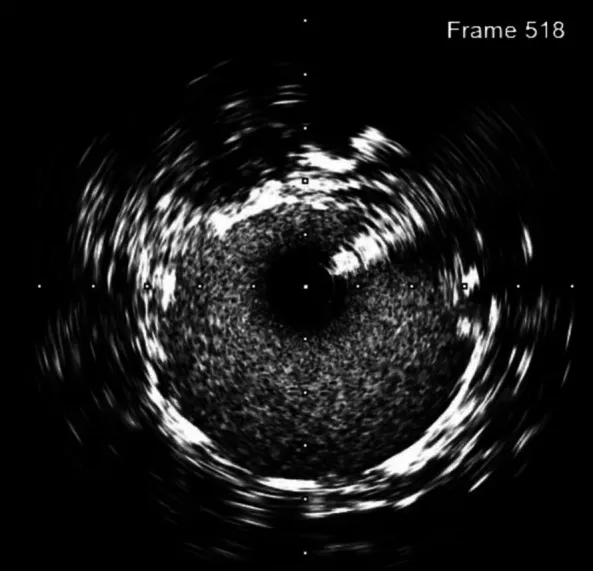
Post-intervention IVUS showed improved minimal lumen area, with no stent edge dissection.
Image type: radiology (ultrasound)